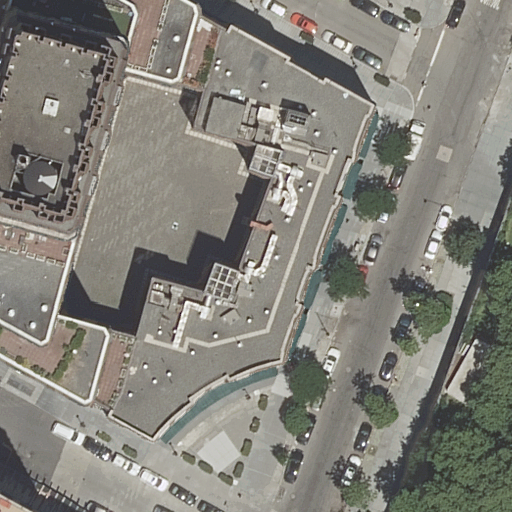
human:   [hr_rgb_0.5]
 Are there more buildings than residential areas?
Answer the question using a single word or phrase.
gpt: yes

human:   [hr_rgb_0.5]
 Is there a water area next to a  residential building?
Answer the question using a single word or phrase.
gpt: no

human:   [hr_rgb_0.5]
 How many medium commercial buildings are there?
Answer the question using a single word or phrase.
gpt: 0

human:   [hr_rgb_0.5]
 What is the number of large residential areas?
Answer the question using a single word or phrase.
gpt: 1

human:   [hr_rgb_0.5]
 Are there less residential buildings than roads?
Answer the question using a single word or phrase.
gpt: no

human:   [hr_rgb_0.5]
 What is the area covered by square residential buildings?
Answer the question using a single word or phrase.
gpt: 0m2

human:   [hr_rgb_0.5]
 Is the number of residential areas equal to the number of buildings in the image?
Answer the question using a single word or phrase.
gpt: no

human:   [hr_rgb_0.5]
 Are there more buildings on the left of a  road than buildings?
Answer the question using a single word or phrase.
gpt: no

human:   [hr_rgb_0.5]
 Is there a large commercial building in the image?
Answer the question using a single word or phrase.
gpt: no

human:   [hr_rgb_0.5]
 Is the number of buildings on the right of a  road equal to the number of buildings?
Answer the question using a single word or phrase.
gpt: no

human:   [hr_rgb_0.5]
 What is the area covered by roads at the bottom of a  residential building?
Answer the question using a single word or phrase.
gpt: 0m2

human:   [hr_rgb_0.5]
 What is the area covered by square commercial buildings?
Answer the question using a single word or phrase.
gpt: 0m2

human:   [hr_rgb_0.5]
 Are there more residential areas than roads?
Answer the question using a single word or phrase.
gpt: no

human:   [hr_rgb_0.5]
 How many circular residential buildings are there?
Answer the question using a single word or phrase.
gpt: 0

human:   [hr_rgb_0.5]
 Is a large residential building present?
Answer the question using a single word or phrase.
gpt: yes

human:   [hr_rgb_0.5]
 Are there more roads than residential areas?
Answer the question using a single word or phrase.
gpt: yes

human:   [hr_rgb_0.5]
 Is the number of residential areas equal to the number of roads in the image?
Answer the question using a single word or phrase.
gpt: no

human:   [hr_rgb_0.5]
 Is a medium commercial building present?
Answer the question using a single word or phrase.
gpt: no

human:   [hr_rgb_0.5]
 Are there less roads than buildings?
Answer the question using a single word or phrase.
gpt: no

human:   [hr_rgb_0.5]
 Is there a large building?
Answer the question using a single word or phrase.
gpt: yes

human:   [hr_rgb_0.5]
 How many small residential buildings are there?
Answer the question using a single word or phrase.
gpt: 2

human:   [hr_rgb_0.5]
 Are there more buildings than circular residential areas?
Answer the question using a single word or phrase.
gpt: yes

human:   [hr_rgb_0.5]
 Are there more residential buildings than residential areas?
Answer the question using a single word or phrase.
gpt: yes

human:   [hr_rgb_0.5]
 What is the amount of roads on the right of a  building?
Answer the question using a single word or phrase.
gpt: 2

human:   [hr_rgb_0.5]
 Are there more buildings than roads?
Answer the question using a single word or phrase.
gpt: no

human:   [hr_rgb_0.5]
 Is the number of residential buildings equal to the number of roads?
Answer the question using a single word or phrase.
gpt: yes

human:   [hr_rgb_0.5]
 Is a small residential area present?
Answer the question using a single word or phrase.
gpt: no

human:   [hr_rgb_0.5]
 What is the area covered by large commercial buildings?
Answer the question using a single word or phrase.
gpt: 0m2

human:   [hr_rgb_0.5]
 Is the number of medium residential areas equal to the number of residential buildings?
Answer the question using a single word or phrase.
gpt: no

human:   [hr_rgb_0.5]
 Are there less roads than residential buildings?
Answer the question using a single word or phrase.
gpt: no

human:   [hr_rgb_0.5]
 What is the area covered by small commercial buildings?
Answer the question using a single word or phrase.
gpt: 0m2

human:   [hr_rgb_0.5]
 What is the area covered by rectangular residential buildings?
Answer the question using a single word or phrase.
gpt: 107m2

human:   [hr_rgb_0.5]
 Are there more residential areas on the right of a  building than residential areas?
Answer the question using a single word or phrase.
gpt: no

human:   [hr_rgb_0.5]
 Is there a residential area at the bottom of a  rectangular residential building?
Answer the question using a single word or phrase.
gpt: no

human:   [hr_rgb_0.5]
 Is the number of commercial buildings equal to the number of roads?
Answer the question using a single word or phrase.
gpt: no

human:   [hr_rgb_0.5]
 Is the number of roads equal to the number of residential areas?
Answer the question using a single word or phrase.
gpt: no